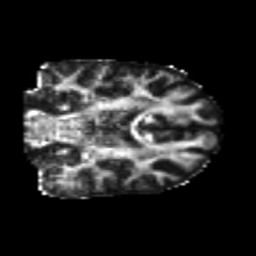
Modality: FA
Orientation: coronal
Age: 22
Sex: female
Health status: healthy
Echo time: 0.074 s